Interaction volume radius: 5 \u00c5
Interaction volume height: 10 \u00c5
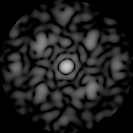
Disorder parameter: 0.4604